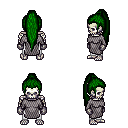
a pixel art fantasy rpg character, male body template, skeleton, chain mail, white pants, green extra-long topknot hairstyle, metal gloves, four views (front, back, left, right), 2x2 character sprite sheet, small pixel art, hard edges, no anti-aliasing